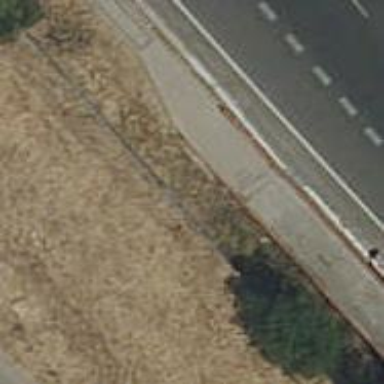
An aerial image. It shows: Retaining wall.